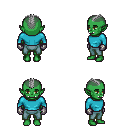
a pixel art fantasy rpg character, female body template, orc, green skin, teal long-sleeve shirt, teal pants, gray short mohawk hairstyle, metal gloves, four views (front, back, left, right), 2x2 character sprite sheet, small pixel art, hard edges, no anti-aliasing